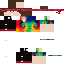
A male human skin with medium skin, wearing brown long hair dressed in a blue tshirt and black pants, featuring a closed mouth.